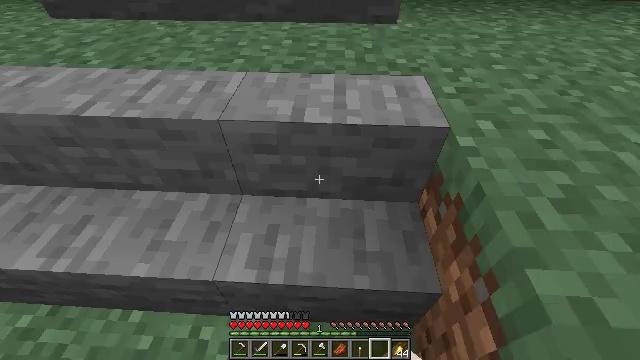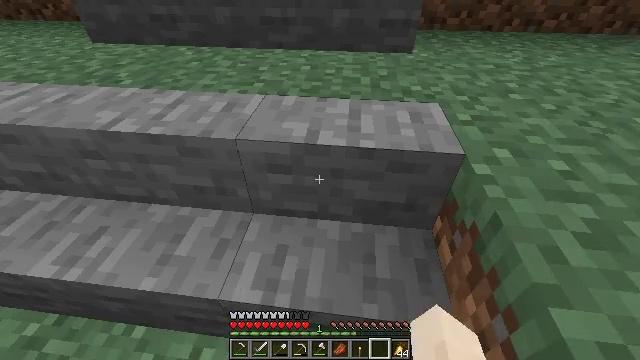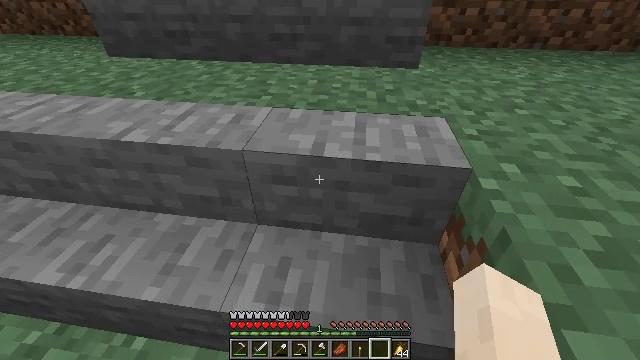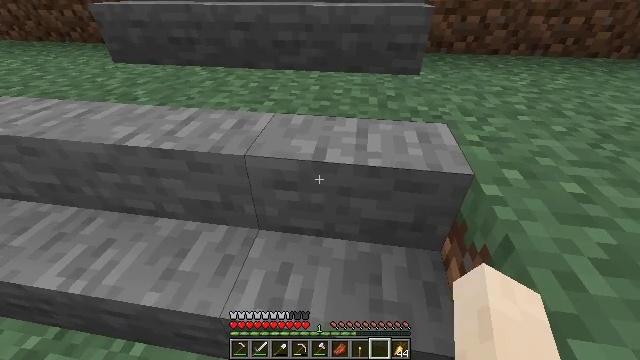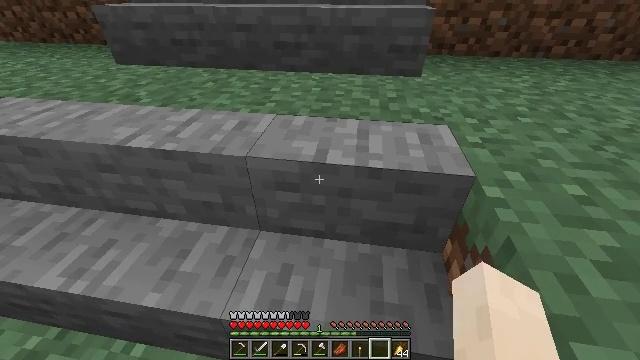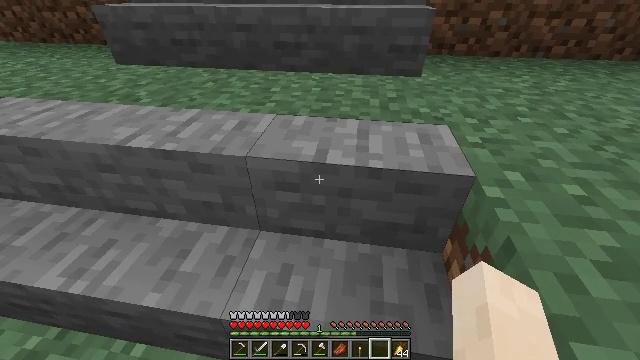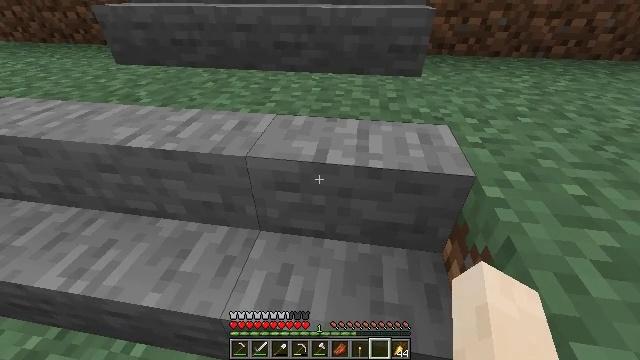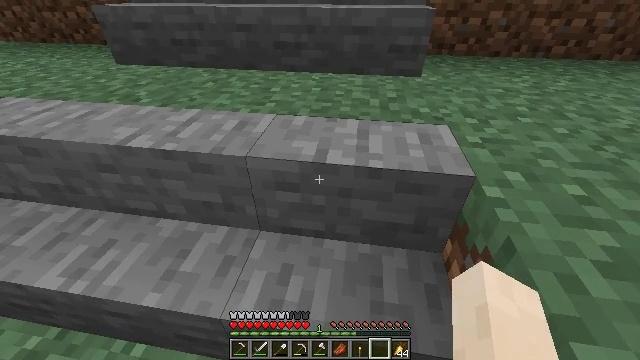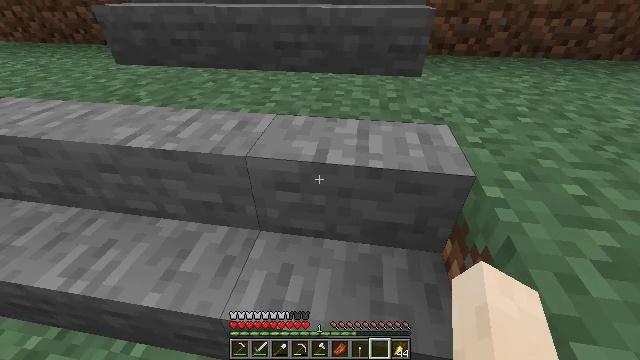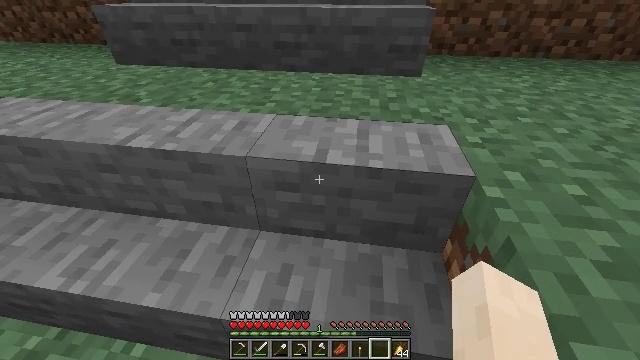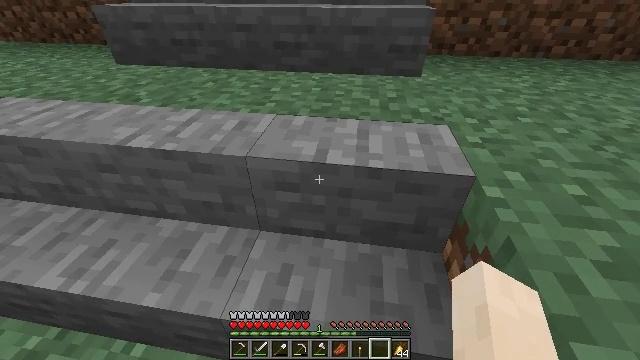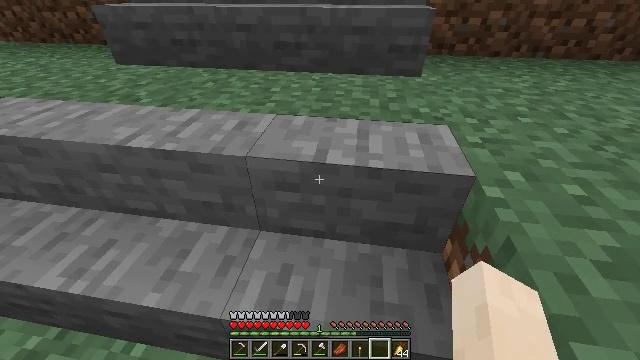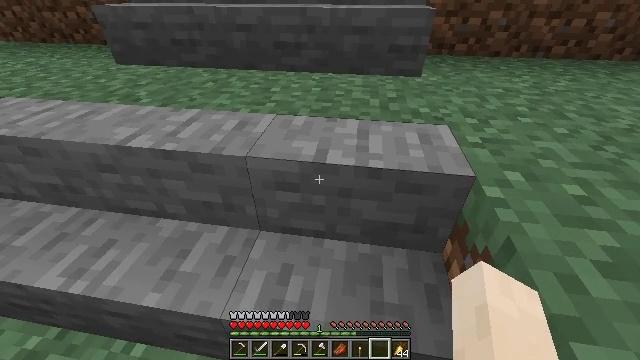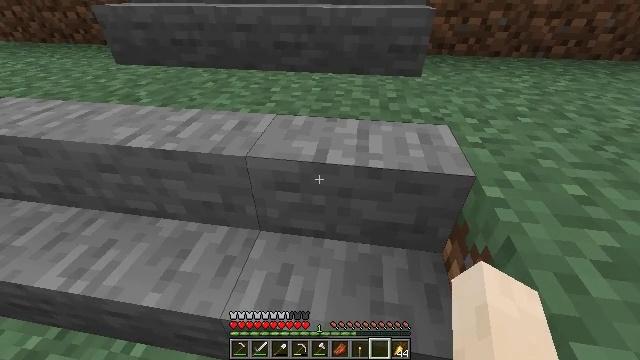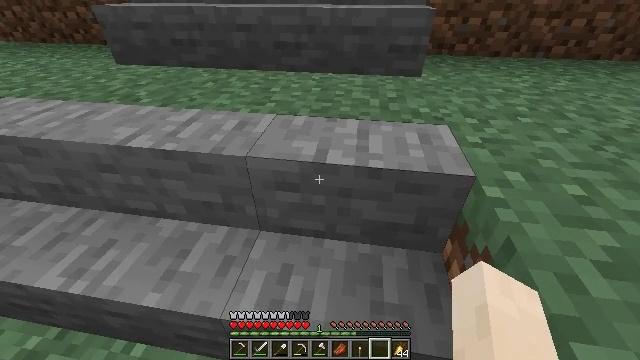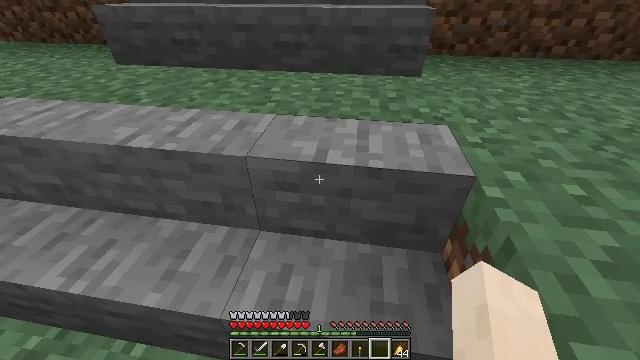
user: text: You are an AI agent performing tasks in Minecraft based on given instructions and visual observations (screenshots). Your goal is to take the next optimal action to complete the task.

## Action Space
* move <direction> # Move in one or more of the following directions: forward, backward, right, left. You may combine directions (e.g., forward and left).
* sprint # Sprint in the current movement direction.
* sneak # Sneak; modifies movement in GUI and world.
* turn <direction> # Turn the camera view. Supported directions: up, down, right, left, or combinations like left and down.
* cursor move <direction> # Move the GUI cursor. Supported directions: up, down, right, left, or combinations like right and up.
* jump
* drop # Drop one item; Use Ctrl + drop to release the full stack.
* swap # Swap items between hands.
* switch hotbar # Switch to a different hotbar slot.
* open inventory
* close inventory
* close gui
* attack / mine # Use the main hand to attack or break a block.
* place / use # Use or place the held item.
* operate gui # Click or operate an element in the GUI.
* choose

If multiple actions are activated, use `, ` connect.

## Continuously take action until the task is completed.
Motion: motion action
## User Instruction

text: Gather cocoa beans from the pod.
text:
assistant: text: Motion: turn left and up
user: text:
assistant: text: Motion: turn left and up
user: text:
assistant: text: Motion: turn up
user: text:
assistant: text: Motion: no_op
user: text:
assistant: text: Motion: no_op
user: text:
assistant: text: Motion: no_op
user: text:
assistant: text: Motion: no_op
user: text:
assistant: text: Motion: no_op
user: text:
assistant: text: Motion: no_op
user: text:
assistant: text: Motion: no_op
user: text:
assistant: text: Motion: no_op
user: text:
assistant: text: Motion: no_op
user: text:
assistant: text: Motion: no_op
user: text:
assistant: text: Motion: no_op
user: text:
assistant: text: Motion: no_op
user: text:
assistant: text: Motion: no_op
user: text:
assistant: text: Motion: no_op
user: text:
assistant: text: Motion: no_op
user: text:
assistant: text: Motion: turn up
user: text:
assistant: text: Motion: turn up
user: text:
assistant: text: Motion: turn left and up
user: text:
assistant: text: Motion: move forward, turn up
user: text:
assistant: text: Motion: move forward, turn up
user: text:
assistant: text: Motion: move forward, turn up
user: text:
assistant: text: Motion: move forward, turn up
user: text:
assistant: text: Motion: move forward, turn up
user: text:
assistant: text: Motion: move forward
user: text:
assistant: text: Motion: move forward
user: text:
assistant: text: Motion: move forward
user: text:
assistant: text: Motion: move forward, sprint